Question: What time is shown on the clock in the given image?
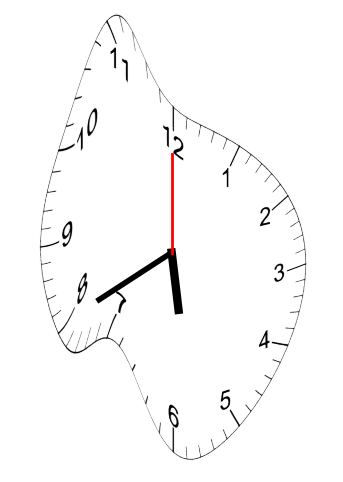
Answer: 05:40:00